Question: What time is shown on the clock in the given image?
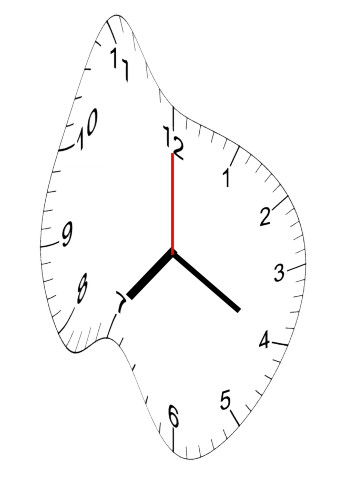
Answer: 07:20:00